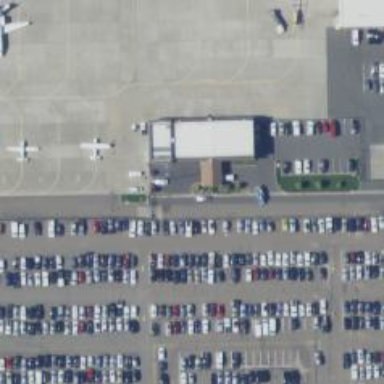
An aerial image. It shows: Parking area with asphalt surface.